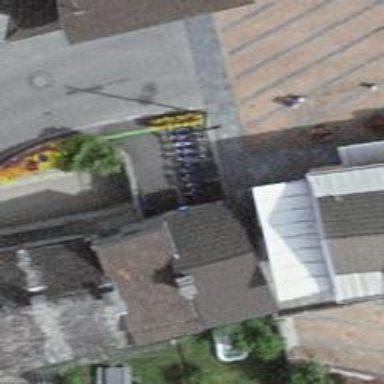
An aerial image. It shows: Charging station.